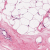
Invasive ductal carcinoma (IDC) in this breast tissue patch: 0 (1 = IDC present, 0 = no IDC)